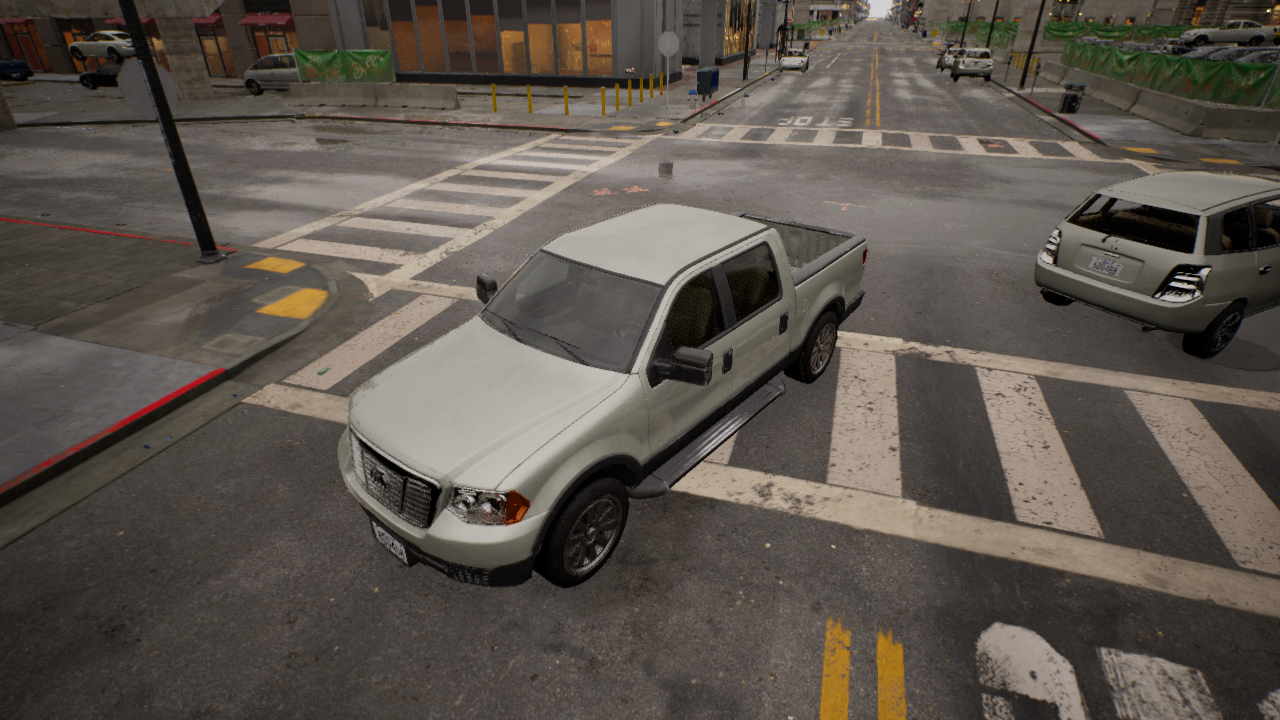
Venue: intersection
Lighting: golden hour
Vehicle rig: pickup